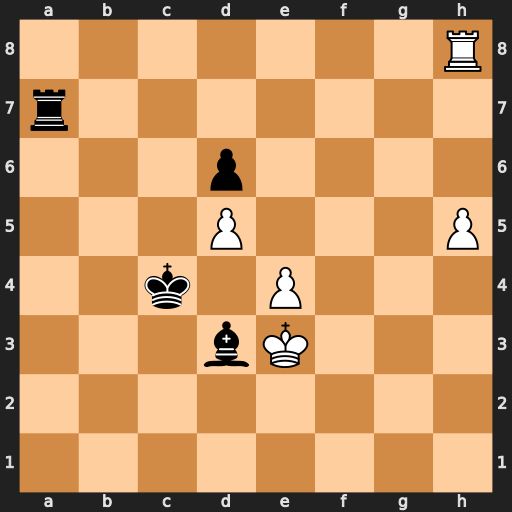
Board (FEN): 7R/r7/3p4/3P3P/2k1P3/3bK3/8/8
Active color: w
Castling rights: -
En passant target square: -
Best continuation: Rc8+ Kb3 Kxd3